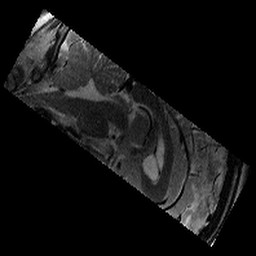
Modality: T2w
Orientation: sagittal
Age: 13
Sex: male
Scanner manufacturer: siemens
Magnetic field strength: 3 T
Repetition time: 9.23 s
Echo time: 0.067 s